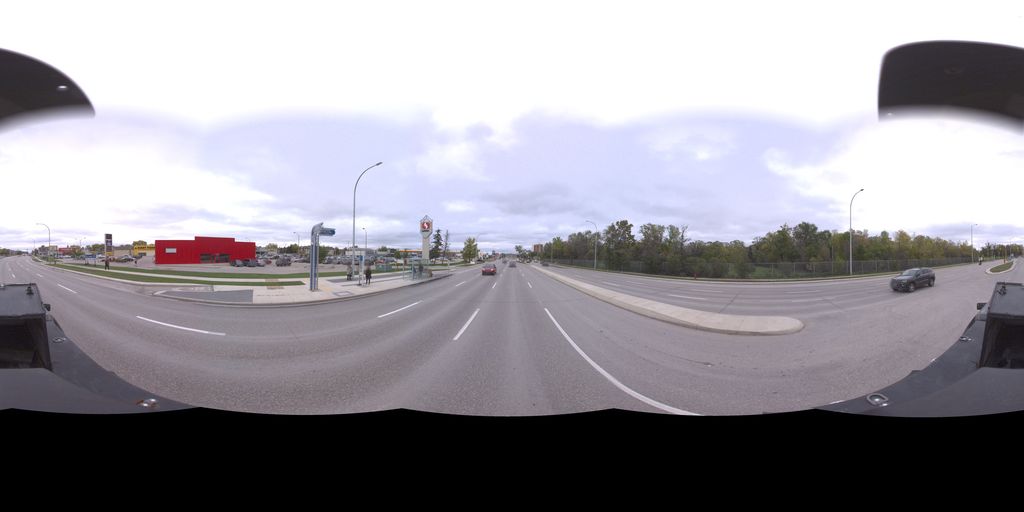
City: winnipeg